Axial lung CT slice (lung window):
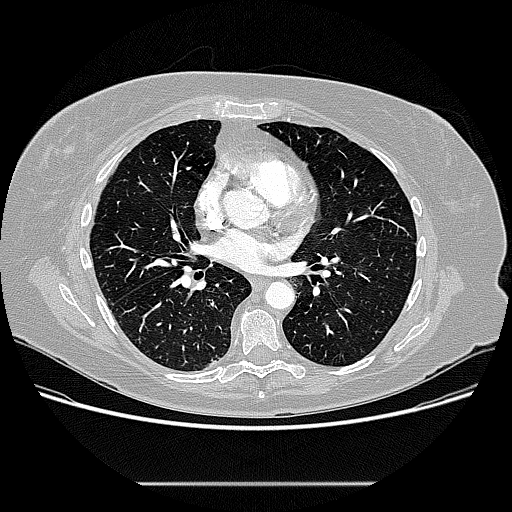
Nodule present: no